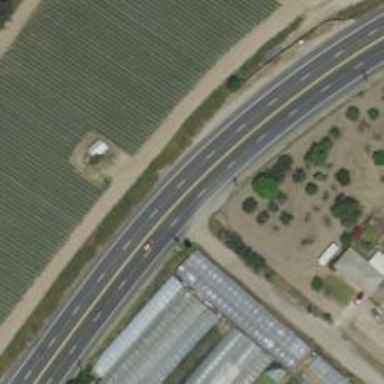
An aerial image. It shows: Primary highway.